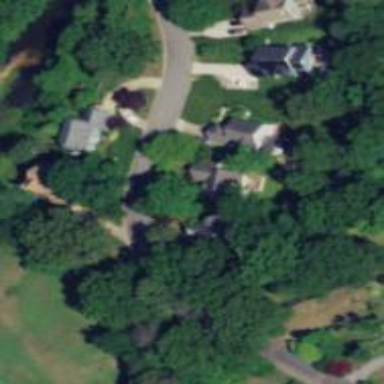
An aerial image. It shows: Driveway leading to service road.